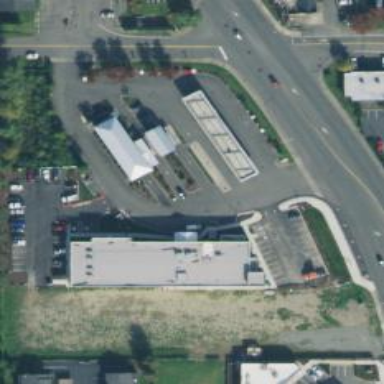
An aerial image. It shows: Commercial area.